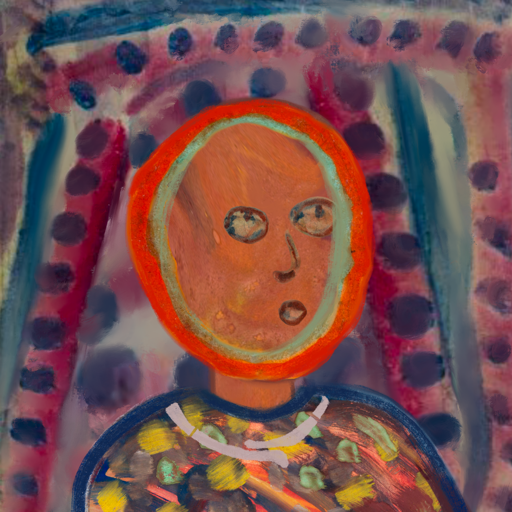
Background: HillGirl, Head And Neck Side: Mother_And_Son_Son, Face Side: Orphan, Bust: Mother_And_Son_Mother, Hair Side: Sisters, Head Accessory: Blank, Second Necklace: Blank, Necklace: Hypocrite_2, Baby: Blank